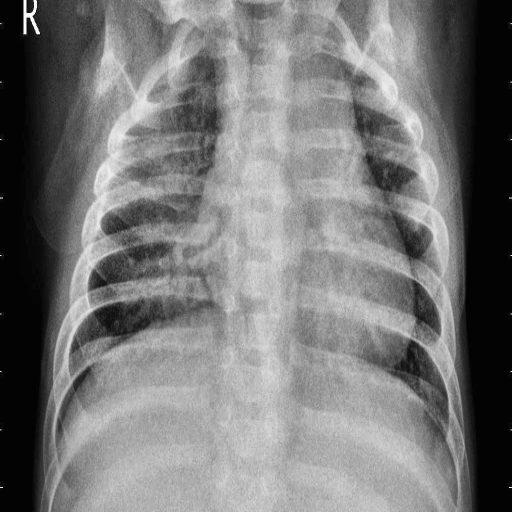
Finding: PNEUMONIA